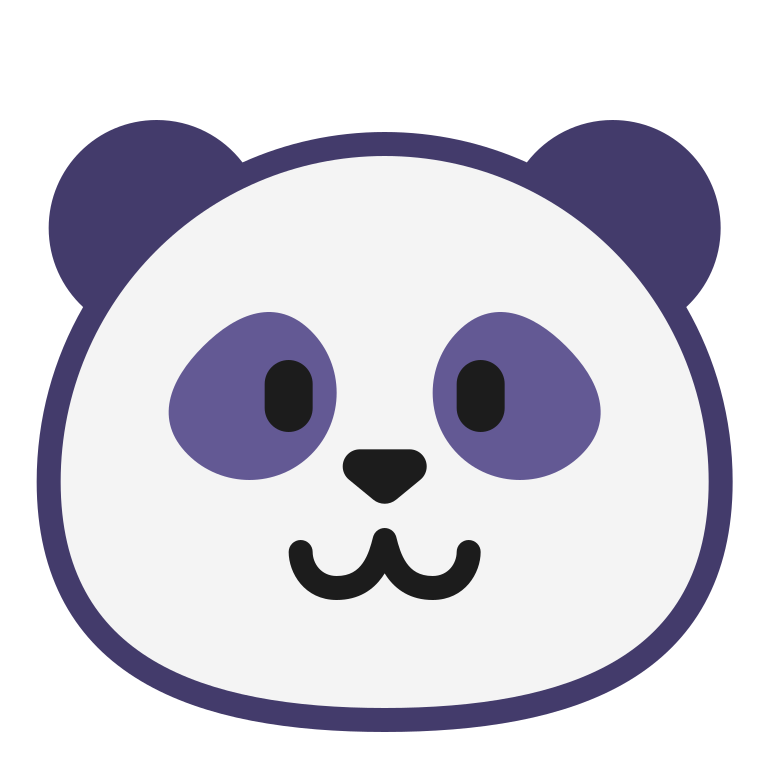
panda flat